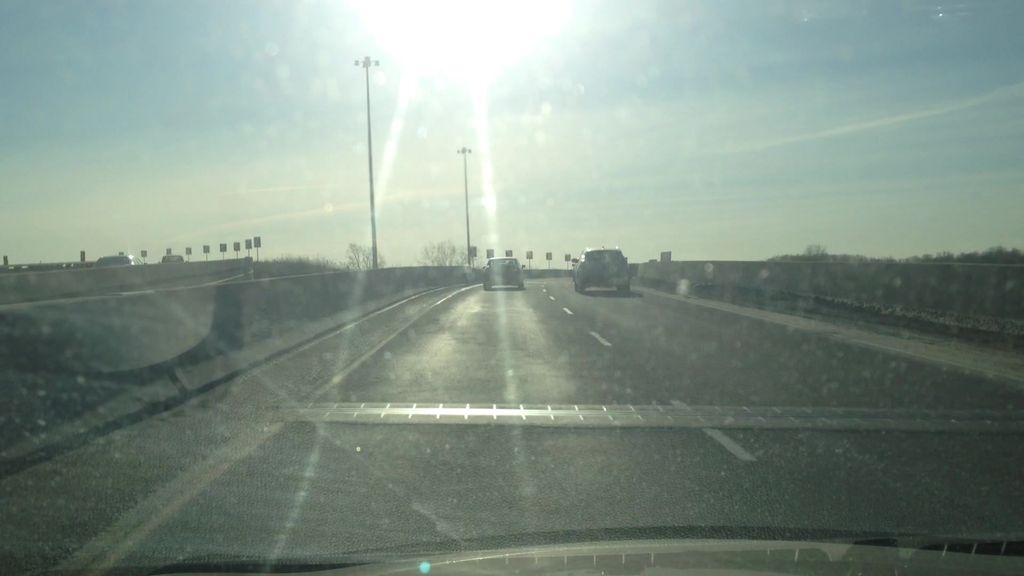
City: montreal